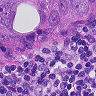
Metastatic tissue present: yes